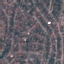
Label: Residential